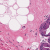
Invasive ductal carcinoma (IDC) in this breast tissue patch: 0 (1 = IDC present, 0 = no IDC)